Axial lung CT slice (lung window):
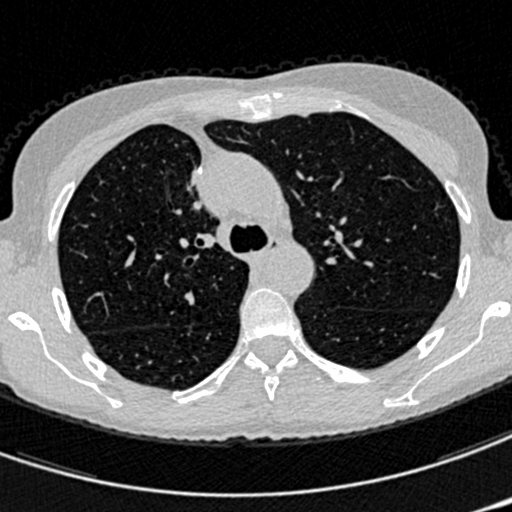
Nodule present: no